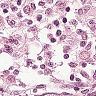
Metastatic tissue present: no